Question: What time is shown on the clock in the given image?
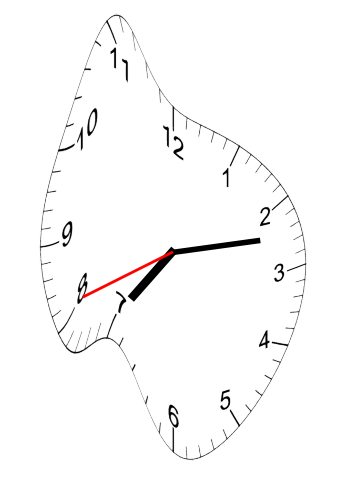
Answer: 07:12:41